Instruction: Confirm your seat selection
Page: seats
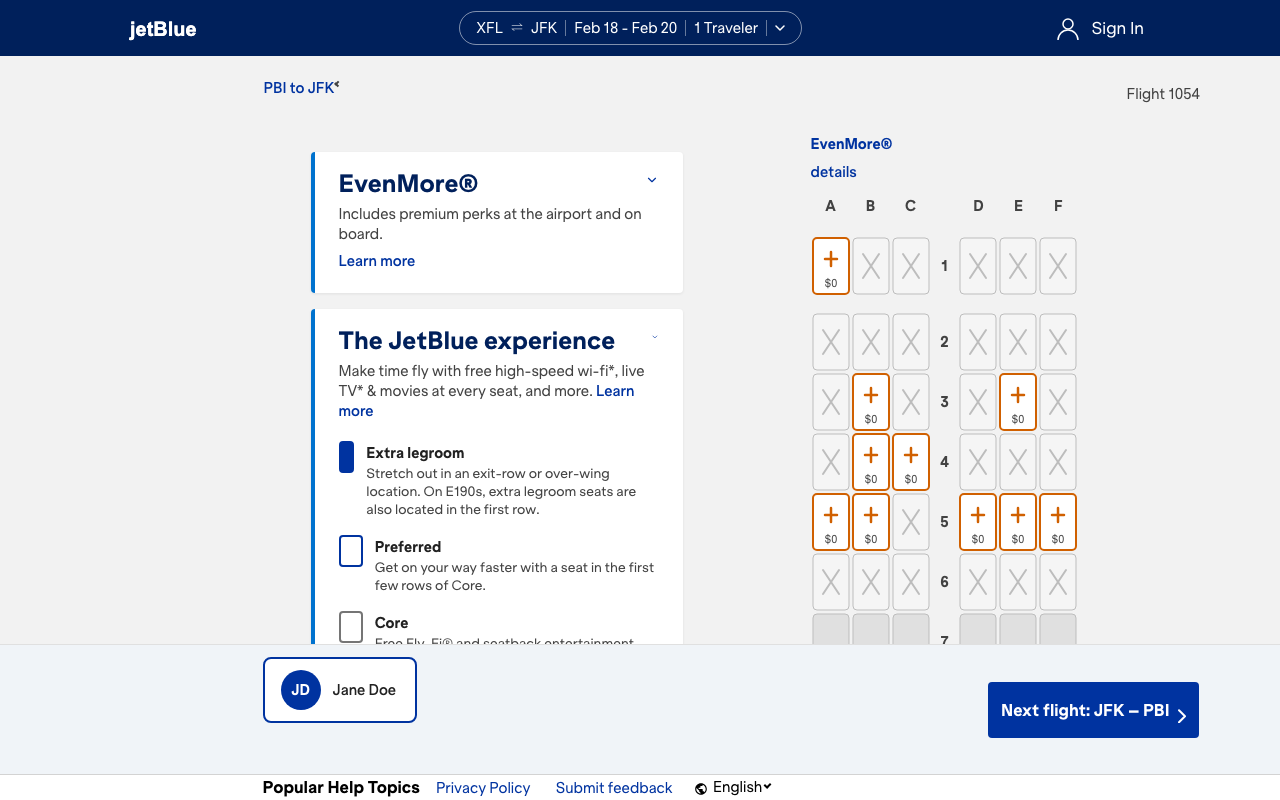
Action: click